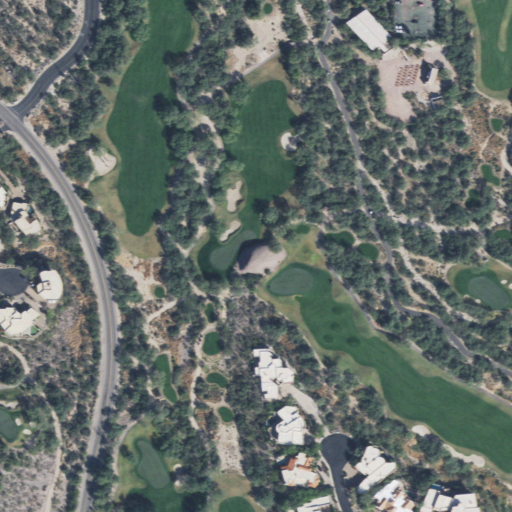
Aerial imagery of mountain in Arizona named Whaleback containing open development, shrub, low intensity development, medium intensity development, deciduous forest, and high intensity development